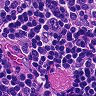
Metastatic tissue present: no